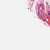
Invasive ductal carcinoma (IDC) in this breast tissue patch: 0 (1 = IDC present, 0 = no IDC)